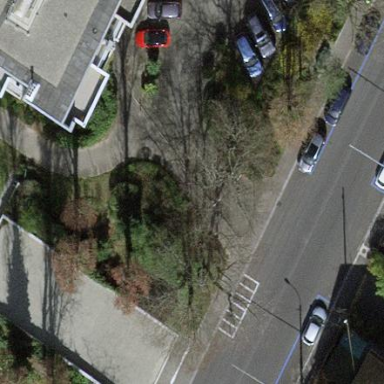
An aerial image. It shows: View of roof of building.